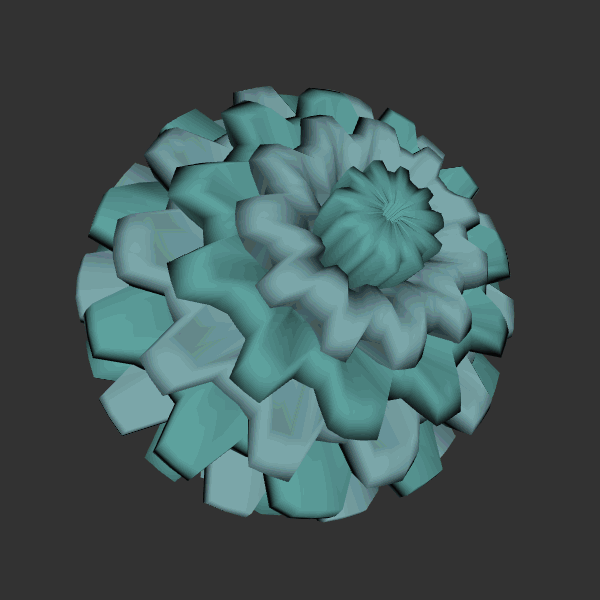
Background: dark